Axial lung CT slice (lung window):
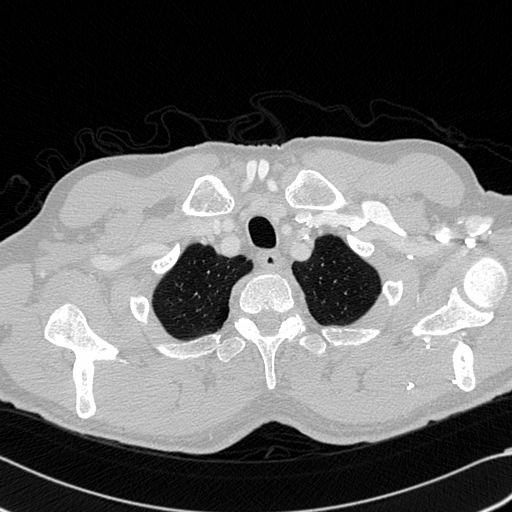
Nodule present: no